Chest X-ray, PA view. Patient: 34 years old, sex M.
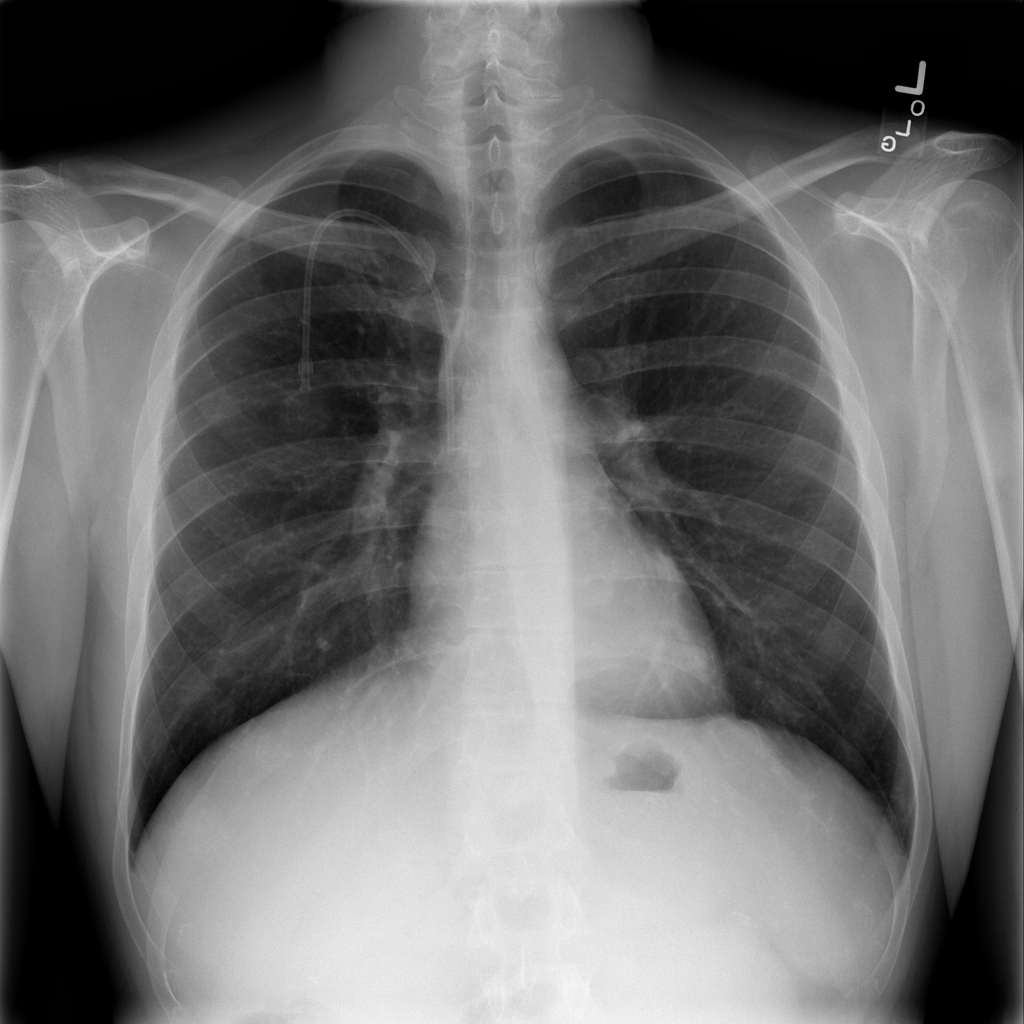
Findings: No Finding